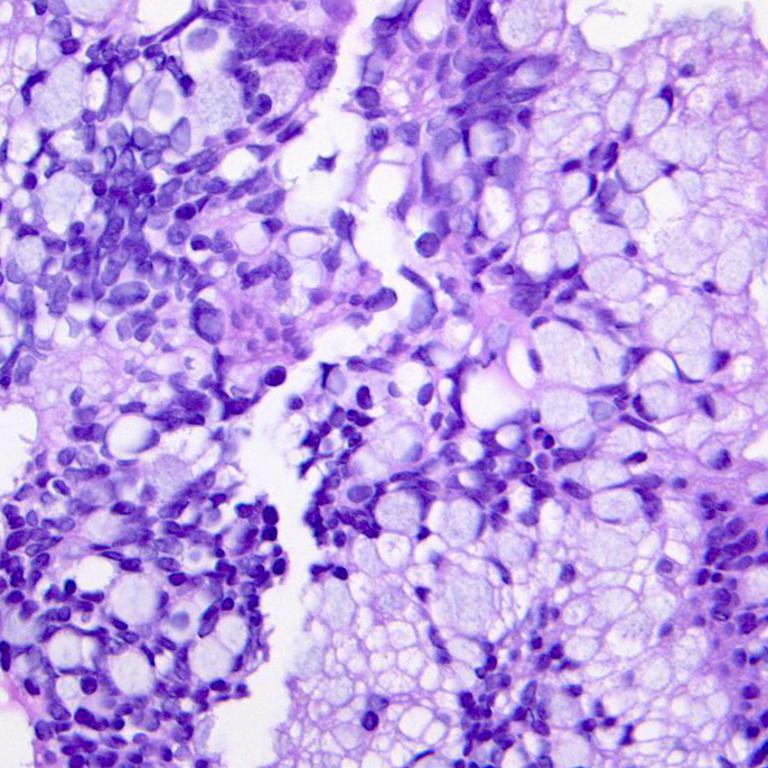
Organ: colon
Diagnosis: adenocarcinomas